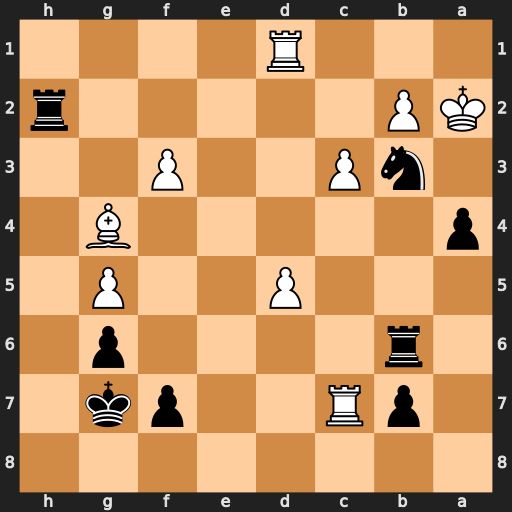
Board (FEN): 8/1pR2pk1/1r4p1/3P2P1/p5B1/1nP2P2/KP5r/3R4
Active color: b
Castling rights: -
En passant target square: -
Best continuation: Nc1+ Ka3 Rbxb2